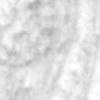
Label: no_change